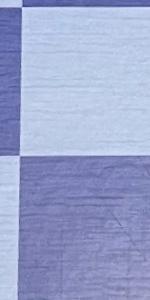
Label: Empty